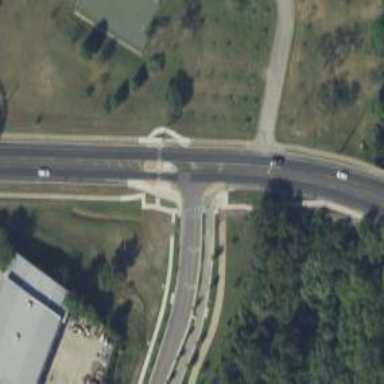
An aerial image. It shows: Marked crossing on cycleway road.